Current action and preconditions to check: trajectory_clear

Your task: For each precondition in the list above, predict whether it will hold at this action.

Consider the current scene as observed from the mobile robot's camera, and analyze the predicted future states of all dynamic agents (e.g., people, animals, vehicles, or any moving entities) within the NEXT SECOND.

IMPORTANT: Only answer "very likely" if you are absolutely certain—based on strong, clear evidence—that a dynamic agent will violate the precondition in the predicted future state. Do NOT answer "very likely" for unlikely, ambiguous, or low-probability risks.

Ask yourself for each precondition: Is there a high probability, with clear and convincing evidence, that the predicted future states of any dynamic agent will interfere with the predicted future state of the currently executing action within the NEXT SECOND, causing that precondition to fail?

Assess the risk level based on these predictions. Use "likely" or "very likely" if motions create a clear risk of interference.

Use "neutral" or "improbable" if agents are nearby but their predicted paths are clearly diverging or non-conflicting.

Failure Risk Categories: "very improbable", "improbable", "neutral", "likely", "very likely"

Answer Format: Output ONLY the probability_of_failure value from these categories: "very improbable", "improbable", "neutral", "likely", "very likely"

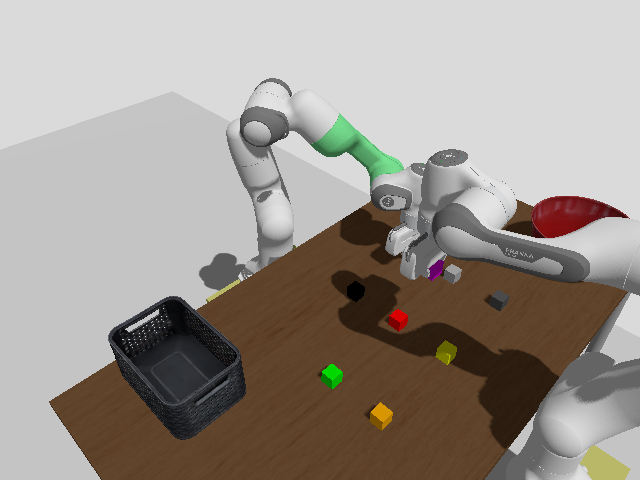

Answer: very improbable